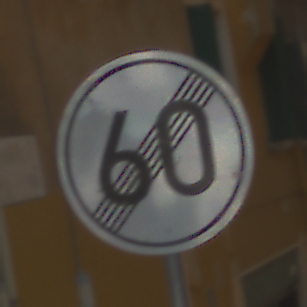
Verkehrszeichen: EndeGeschwindigkeit60
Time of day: MorningAfternoon
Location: Outdoor (Urban)
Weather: Clear
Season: NotSpecified
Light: Natural